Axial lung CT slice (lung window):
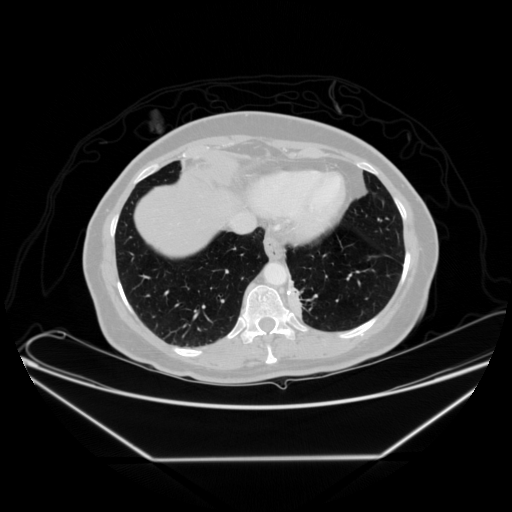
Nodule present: no